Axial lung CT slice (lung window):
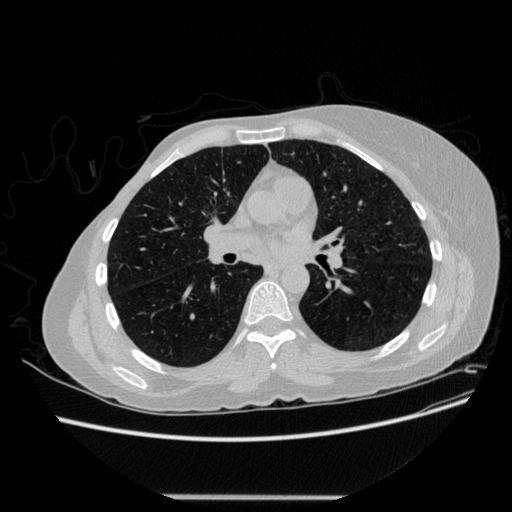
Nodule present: no